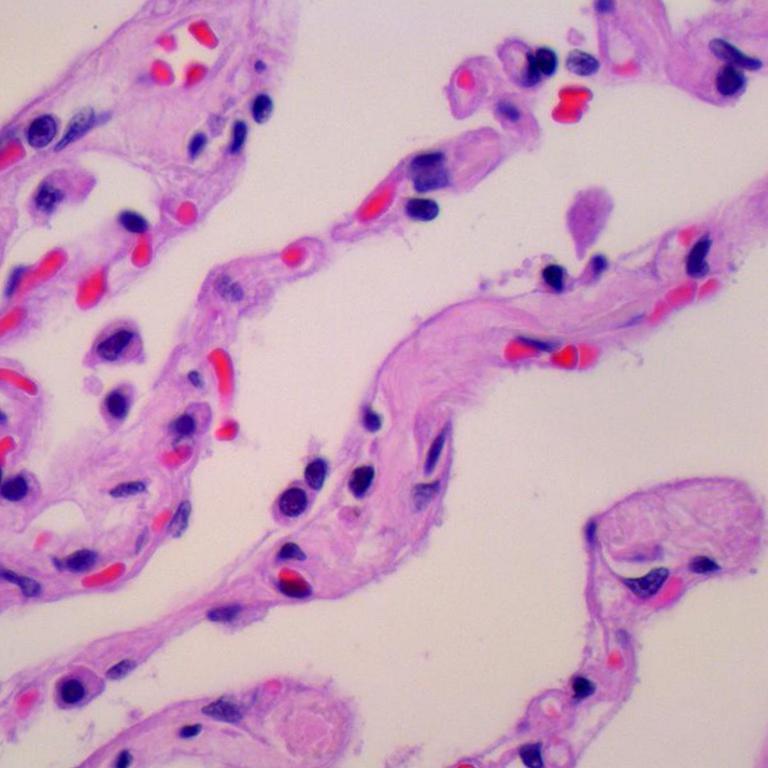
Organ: lung
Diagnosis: benign